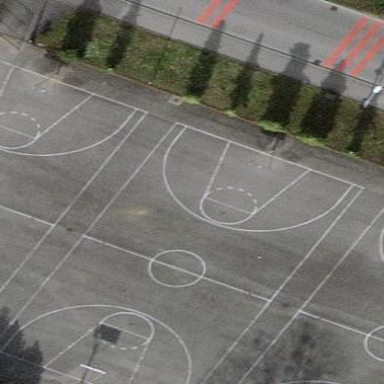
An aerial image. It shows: Asphalt basketball court on pitch.